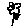
Label: flower